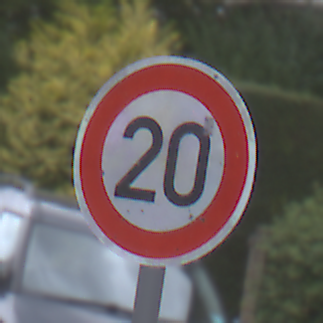
Verkehrszeichen: Geschwindigkeit20
Umgebung: Outdoor, Urban
Tageszeit: MorningAfternoon
Wetter: Overcast
Licht: Natural
Jahreszeit: NotSpecified
Kontrast: LowContrast